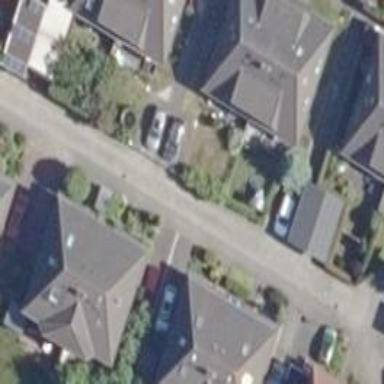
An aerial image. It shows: Living street.